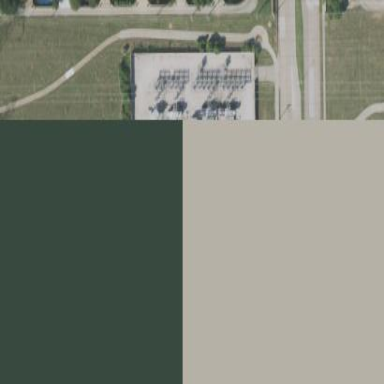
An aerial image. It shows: Substation surrounded by wall.